Question: In Crystal Reports, is there a way to get both full set charting and subset charting, in the report headers?
I'm working on a report from an erstwhile co-worker and I'm still trying to make things "better".
While I haven't found the solution to accruing time
( see <URL>
I'll press on with how to use the resulting data once I retrieve it.
The report is a Global Availability report for network technologies, and part of the report is graphic:
- -
She (co-worker) had a global chart, but for each region, she did a separate sub-report containing just the chart for that region. The query isn't optimal, and using the sub-reports, the query is repeated each time.
If there a way to use a single data-set in one report for all five charts, forcing the four regional charts to display only that region's data?
Additional info:
The charts are all Bar charts, design is
y-axis: calculated availability
x-axis: Group by network type (Switches, Trunks, "Network)
sub group by month
Bad Example:
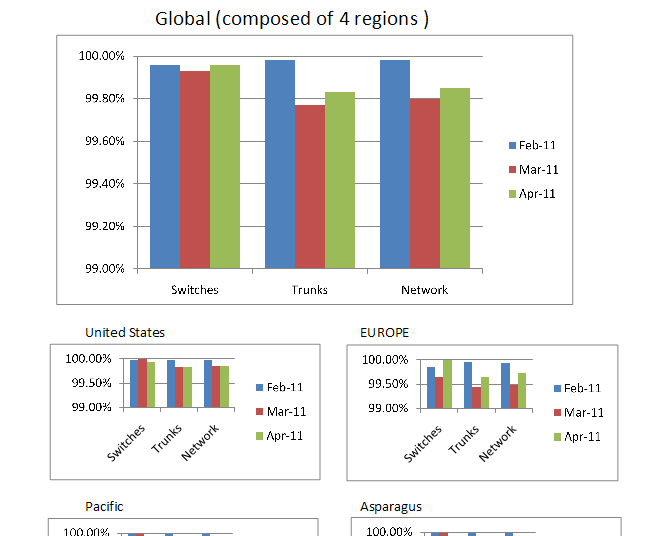
Answer: Let me see if I understand this. In your Report Header, you have 5 Subreports for the 4 regional graphs and the global graph. And you want to collapse this all into 1 Subreport if possible?
Yes, but you can't do it like in your image where United States & Europe are side-by-side. They would have to be 1 per row. Also, the datasource also has to be formatted correctly. To do this,
1. Make a new subreport. Group it by the Region.
2. In this subreport, make your regional graph in the Group Header section.
3. In this subreport, also make your global graph in the Report Header section.
4. Insert this subreport into your main report and you should be done.